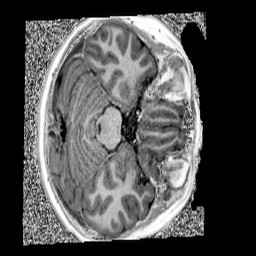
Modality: UNIT1
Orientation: axial
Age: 11
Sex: male
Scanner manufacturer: siemens
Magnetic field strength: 3 T
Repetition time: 4 s
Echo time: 0.00299 s